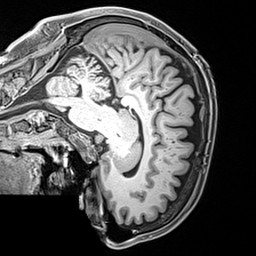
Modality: T1w
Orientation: sagittal
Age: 50
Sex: male
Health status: healthy
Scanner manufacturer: siemens
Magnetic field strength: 3 T
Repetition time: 2.4 s
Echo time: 0.00217 s